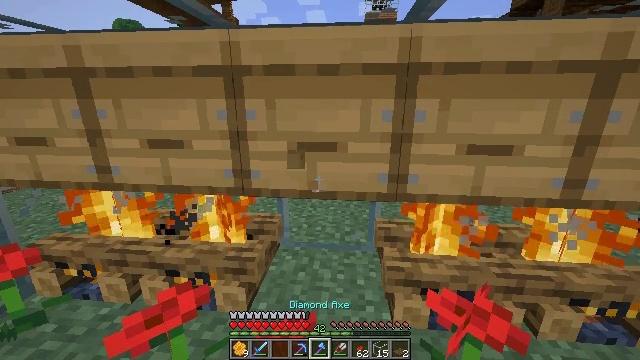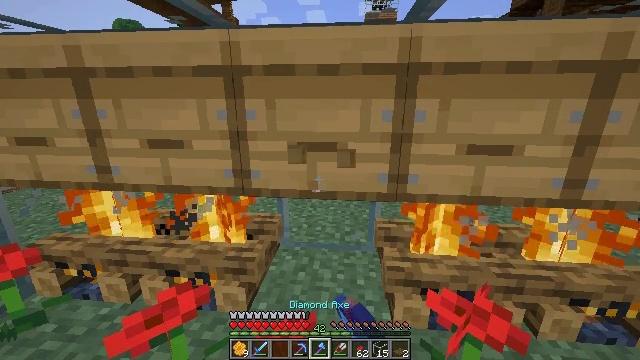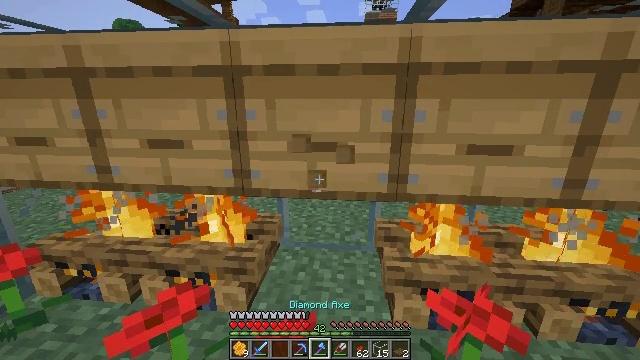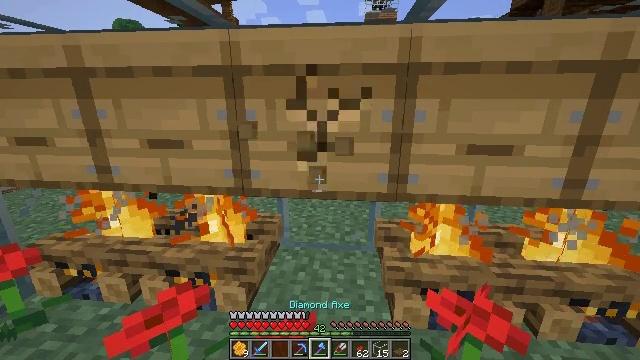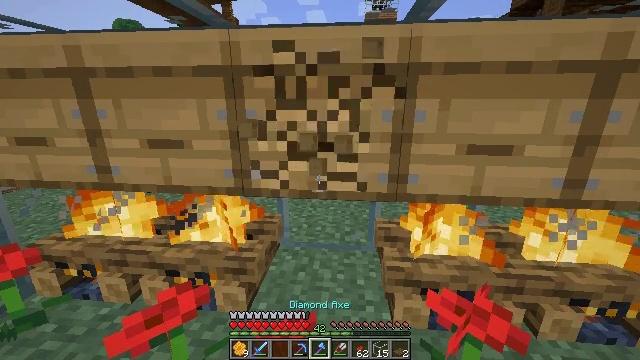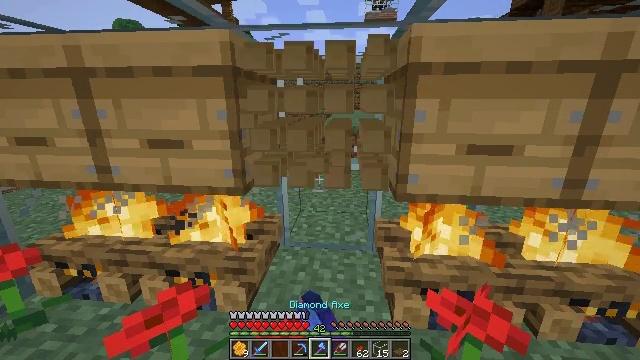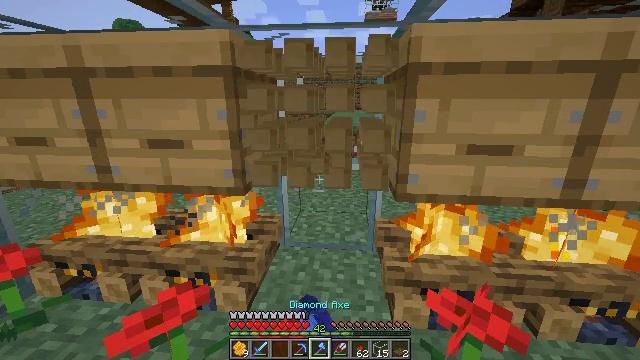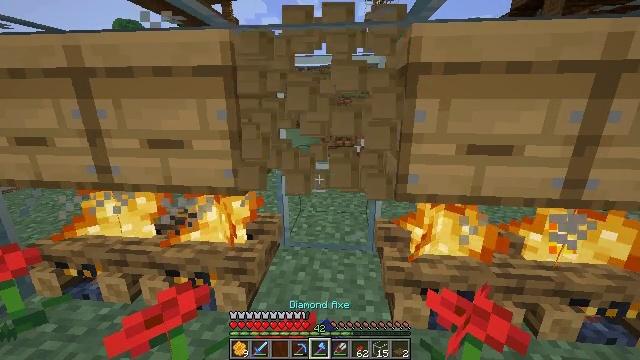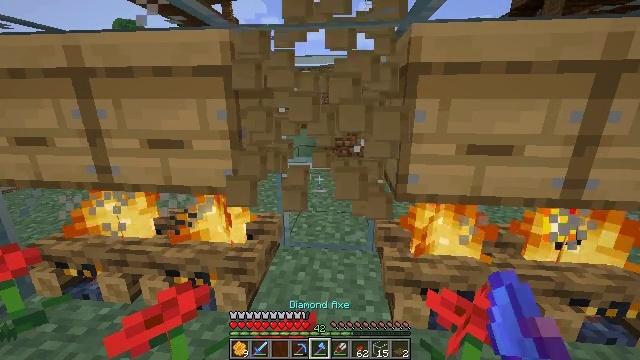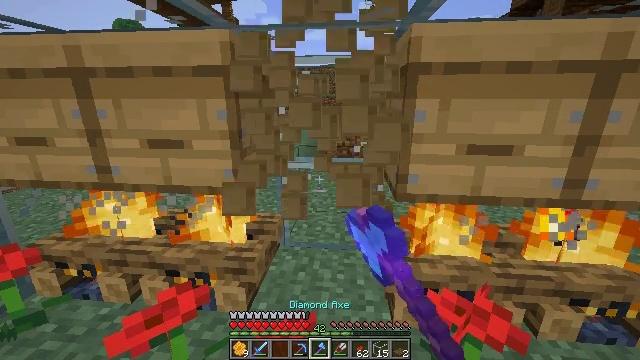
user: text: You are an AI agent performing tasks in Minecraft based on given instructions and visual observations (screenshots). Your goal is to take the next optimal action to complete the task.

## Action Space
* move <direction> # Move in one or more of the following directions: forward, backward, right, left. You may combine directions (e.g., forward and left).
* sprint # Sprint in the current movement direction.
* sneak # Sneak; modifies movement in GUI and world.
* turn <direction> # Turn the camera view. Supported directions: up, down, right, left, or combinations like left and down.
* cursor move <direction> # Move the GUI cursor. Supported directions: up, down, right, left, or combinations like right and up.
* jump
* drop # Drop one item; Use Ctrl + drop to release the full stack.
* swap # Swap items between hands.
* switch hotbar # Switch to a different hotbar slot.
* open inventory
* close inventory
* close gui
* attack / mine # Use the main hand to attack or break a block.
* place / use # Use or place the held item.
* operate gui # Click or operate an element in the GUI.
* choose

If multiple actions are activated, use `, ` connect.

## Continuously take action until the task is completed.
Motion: motion action
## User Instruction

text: Mine the beehive on the tree.
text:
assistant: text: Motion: attack / mine
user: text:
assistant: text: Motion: attack / mine
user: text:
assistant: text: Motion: attack / mine
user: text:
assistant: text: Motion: attack / mine
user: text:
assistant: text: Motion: attack / mine
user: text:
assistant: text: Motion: attack / mine
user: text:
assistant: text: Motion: attack / mine
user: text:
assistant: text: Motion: attack / mine
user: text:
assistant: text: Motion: attack / mine
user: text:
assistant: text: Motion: attack / mine